Interaction volume radius: 5 \u00c5
Interaction volume height: 10 \u00c5
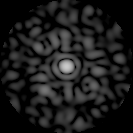
Disorder parameter: 0.8283